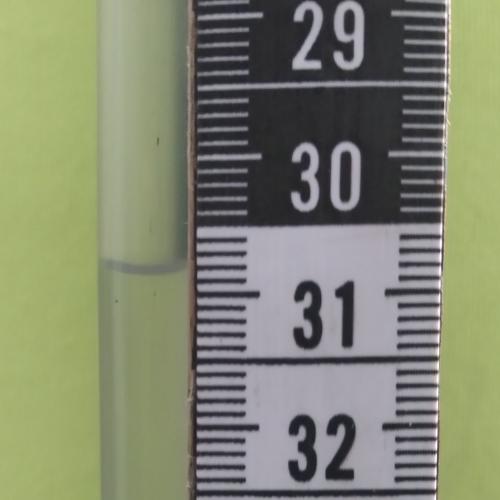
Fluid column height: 30.8 cm